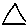
Label: triangle